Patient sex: F
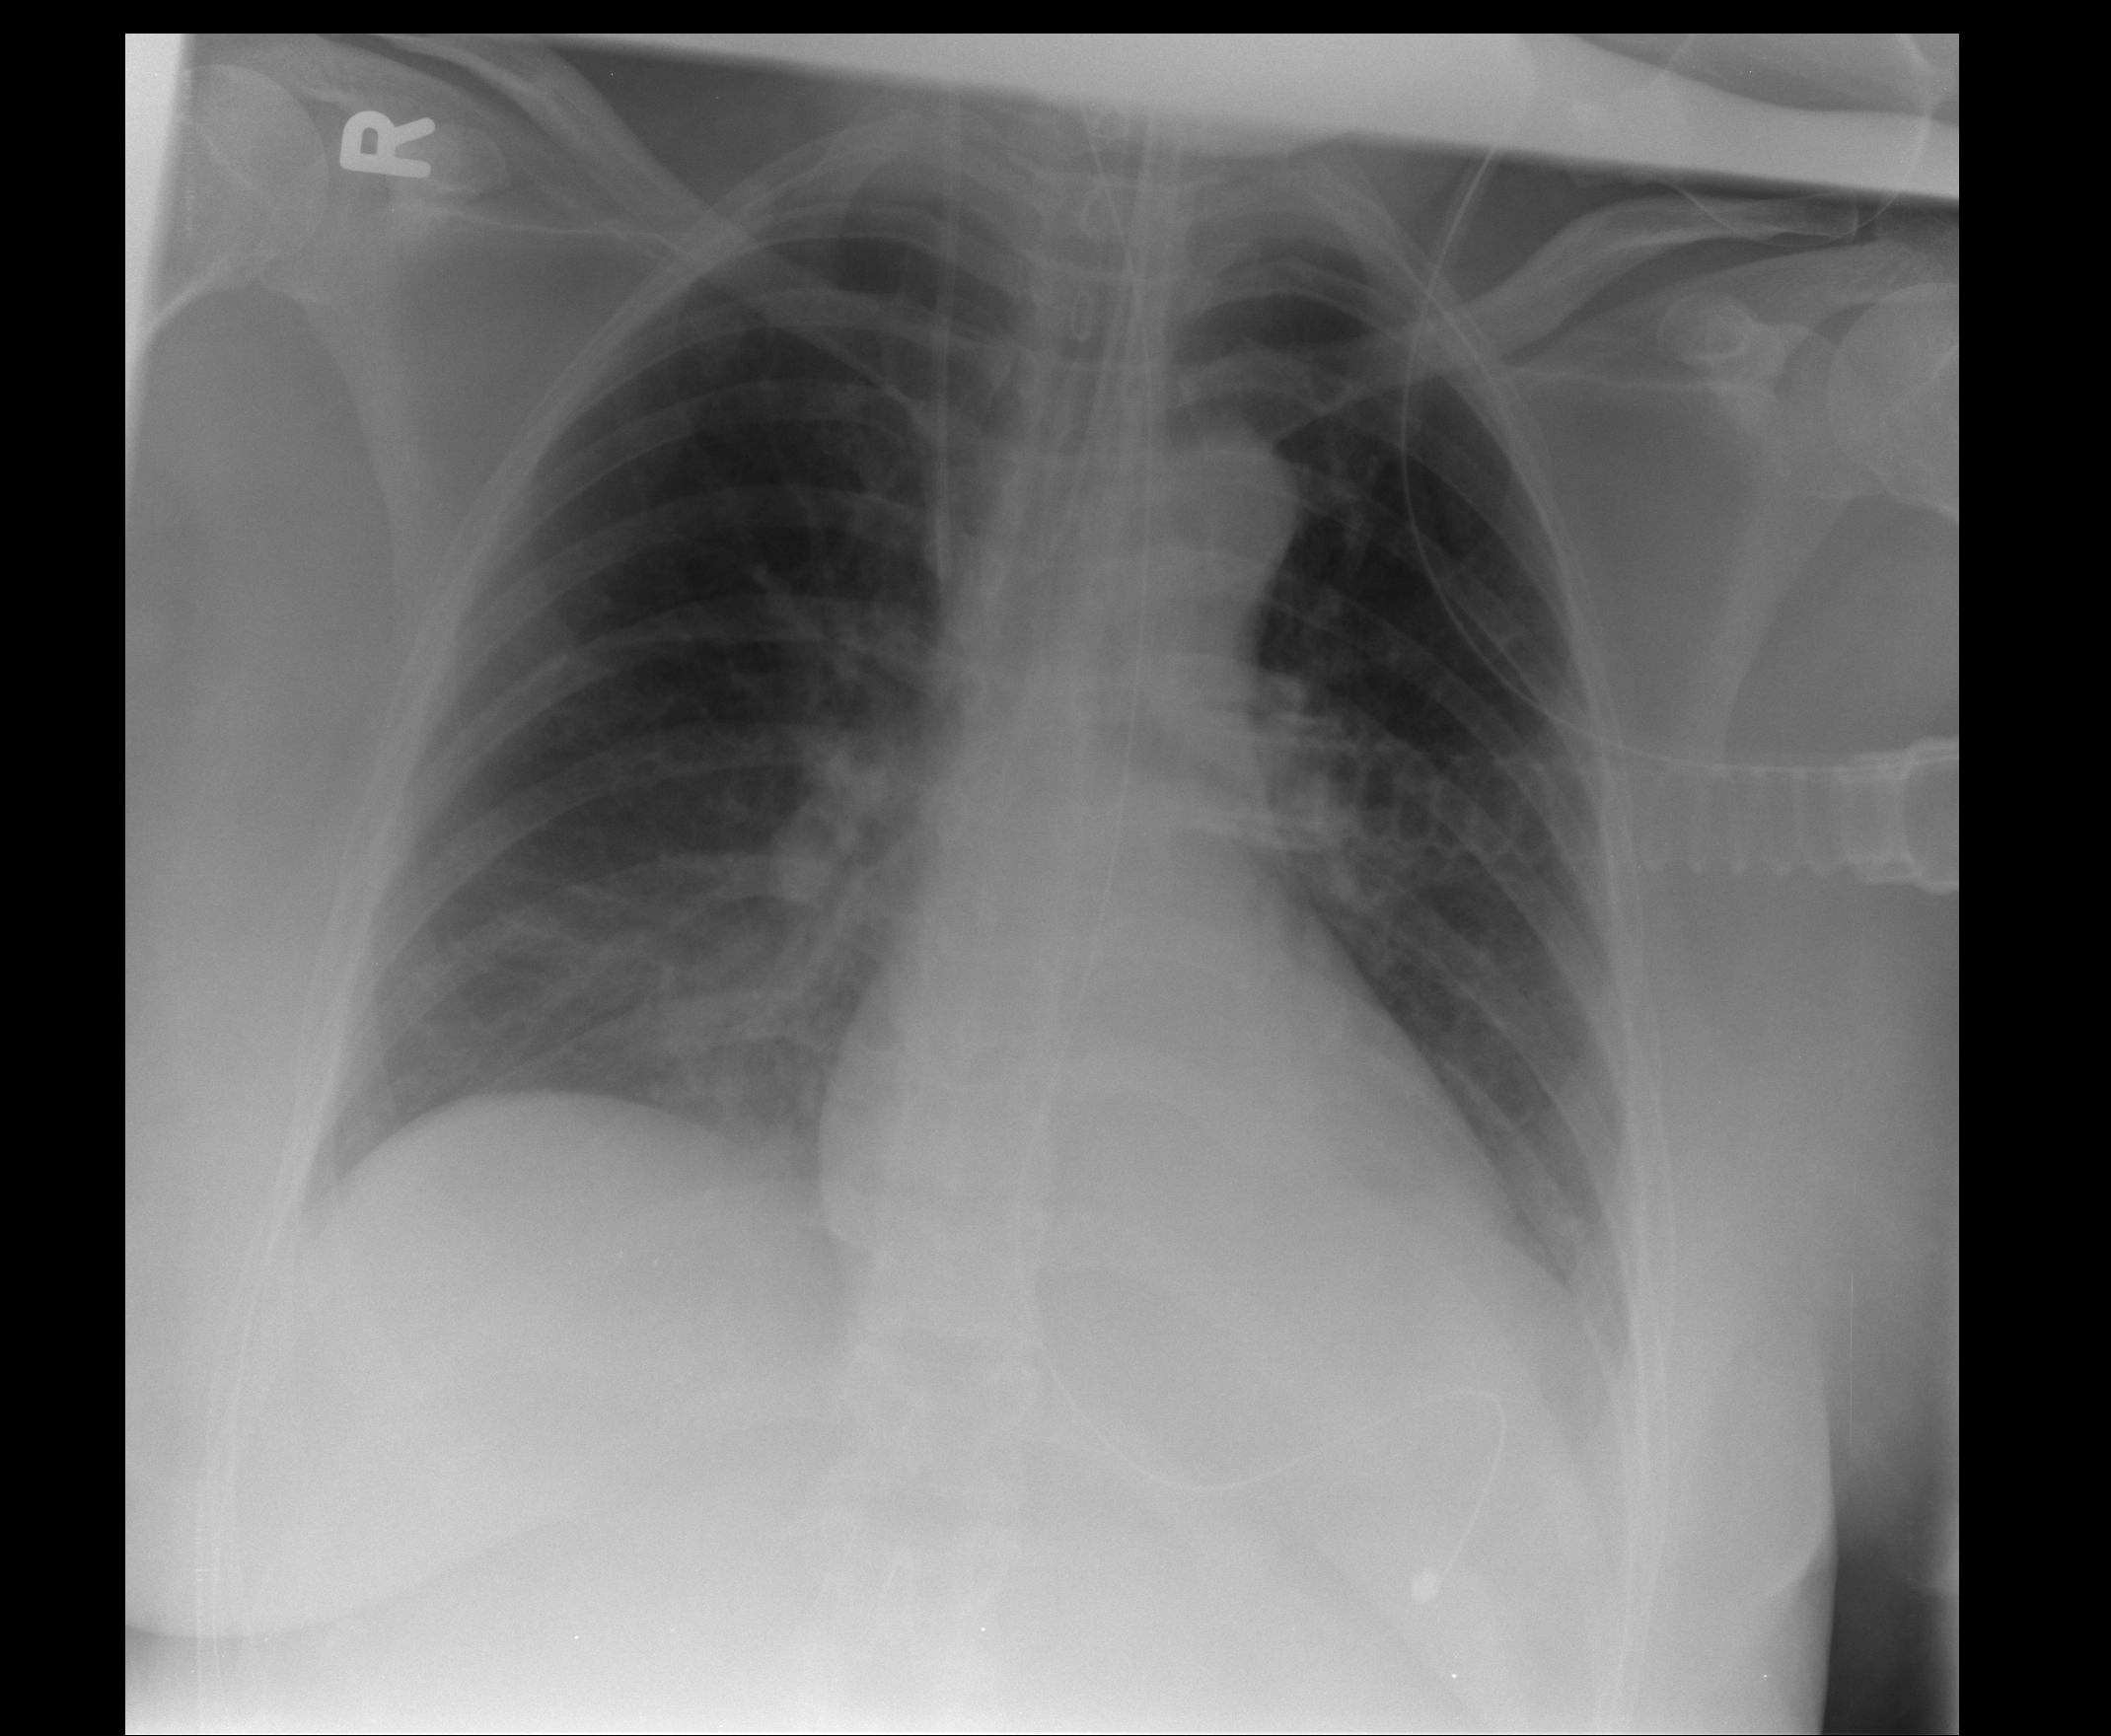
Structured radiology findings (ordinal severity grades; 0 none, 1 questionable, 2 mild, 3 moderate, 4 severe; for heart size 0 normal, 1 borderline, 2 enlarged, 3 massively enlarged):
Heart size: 0
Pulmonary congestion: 0
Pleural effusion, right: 0
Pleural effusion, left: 1
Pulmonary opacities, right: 0
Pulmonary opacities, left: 0
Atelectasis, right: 2
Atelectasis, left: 2